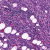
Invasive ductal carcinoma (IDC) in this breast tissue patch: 1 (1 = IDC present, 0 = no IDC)